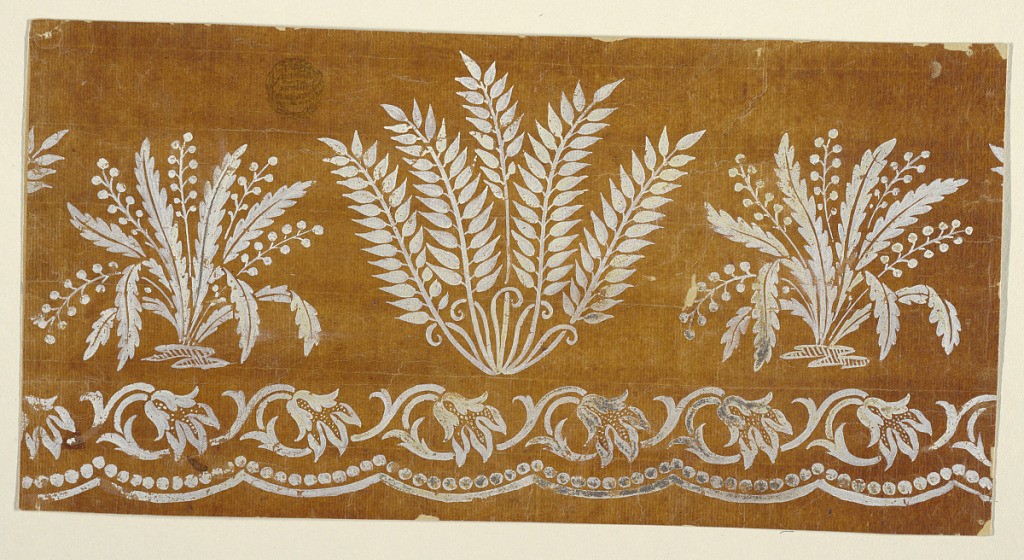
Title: Design for an Embroidered or Woven Horizontal Border of the "Fabrique de St. Ruf"
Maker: Fabrique de Saint Ruf, Lyon, France
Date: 1805–1815
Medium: Brush and white gouache, graphite on glazed tracing paper pasted on paper
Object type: Drawing
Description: Plants of two different designs alternate over scroll rinceaux and a waved row of beads and a curved stripe. Slightly more than one and one-half repeats are shown.